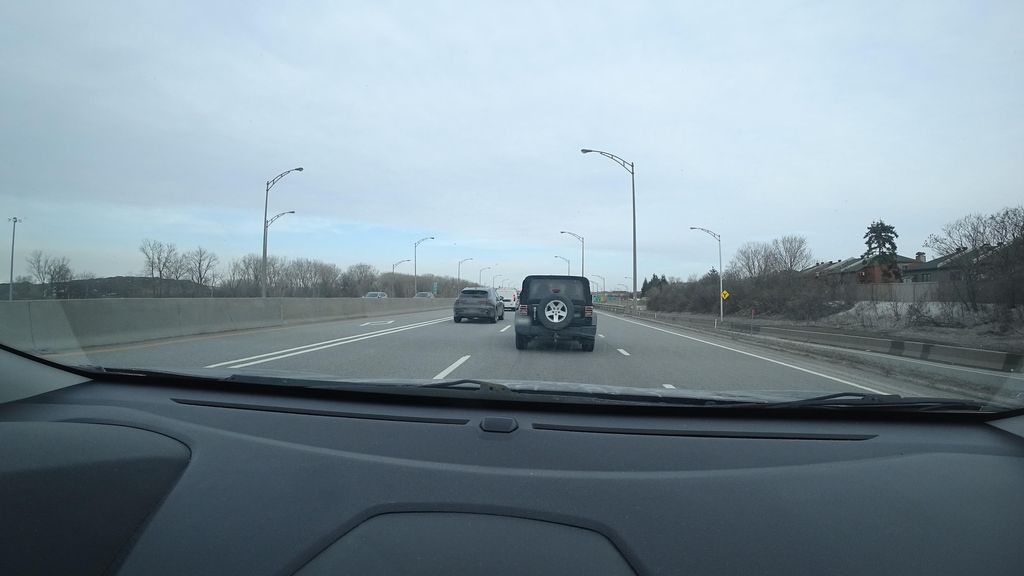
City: montreal